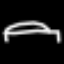
Label: bed